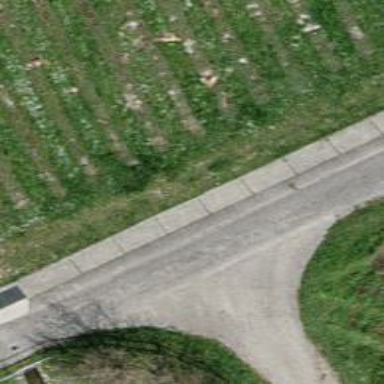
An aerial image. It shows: Paved track with grade1 tracktype.